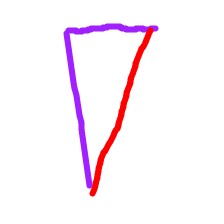
Shape: triangle